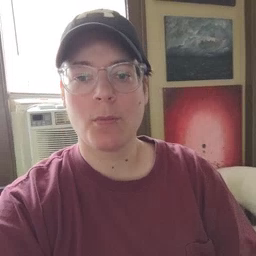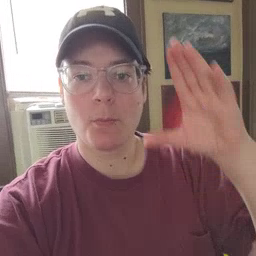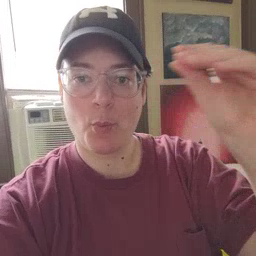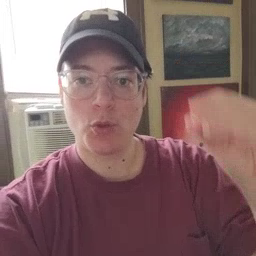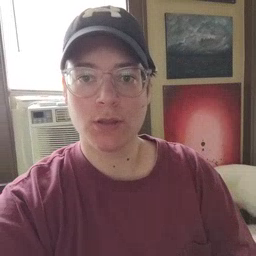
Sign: boy